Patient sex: M
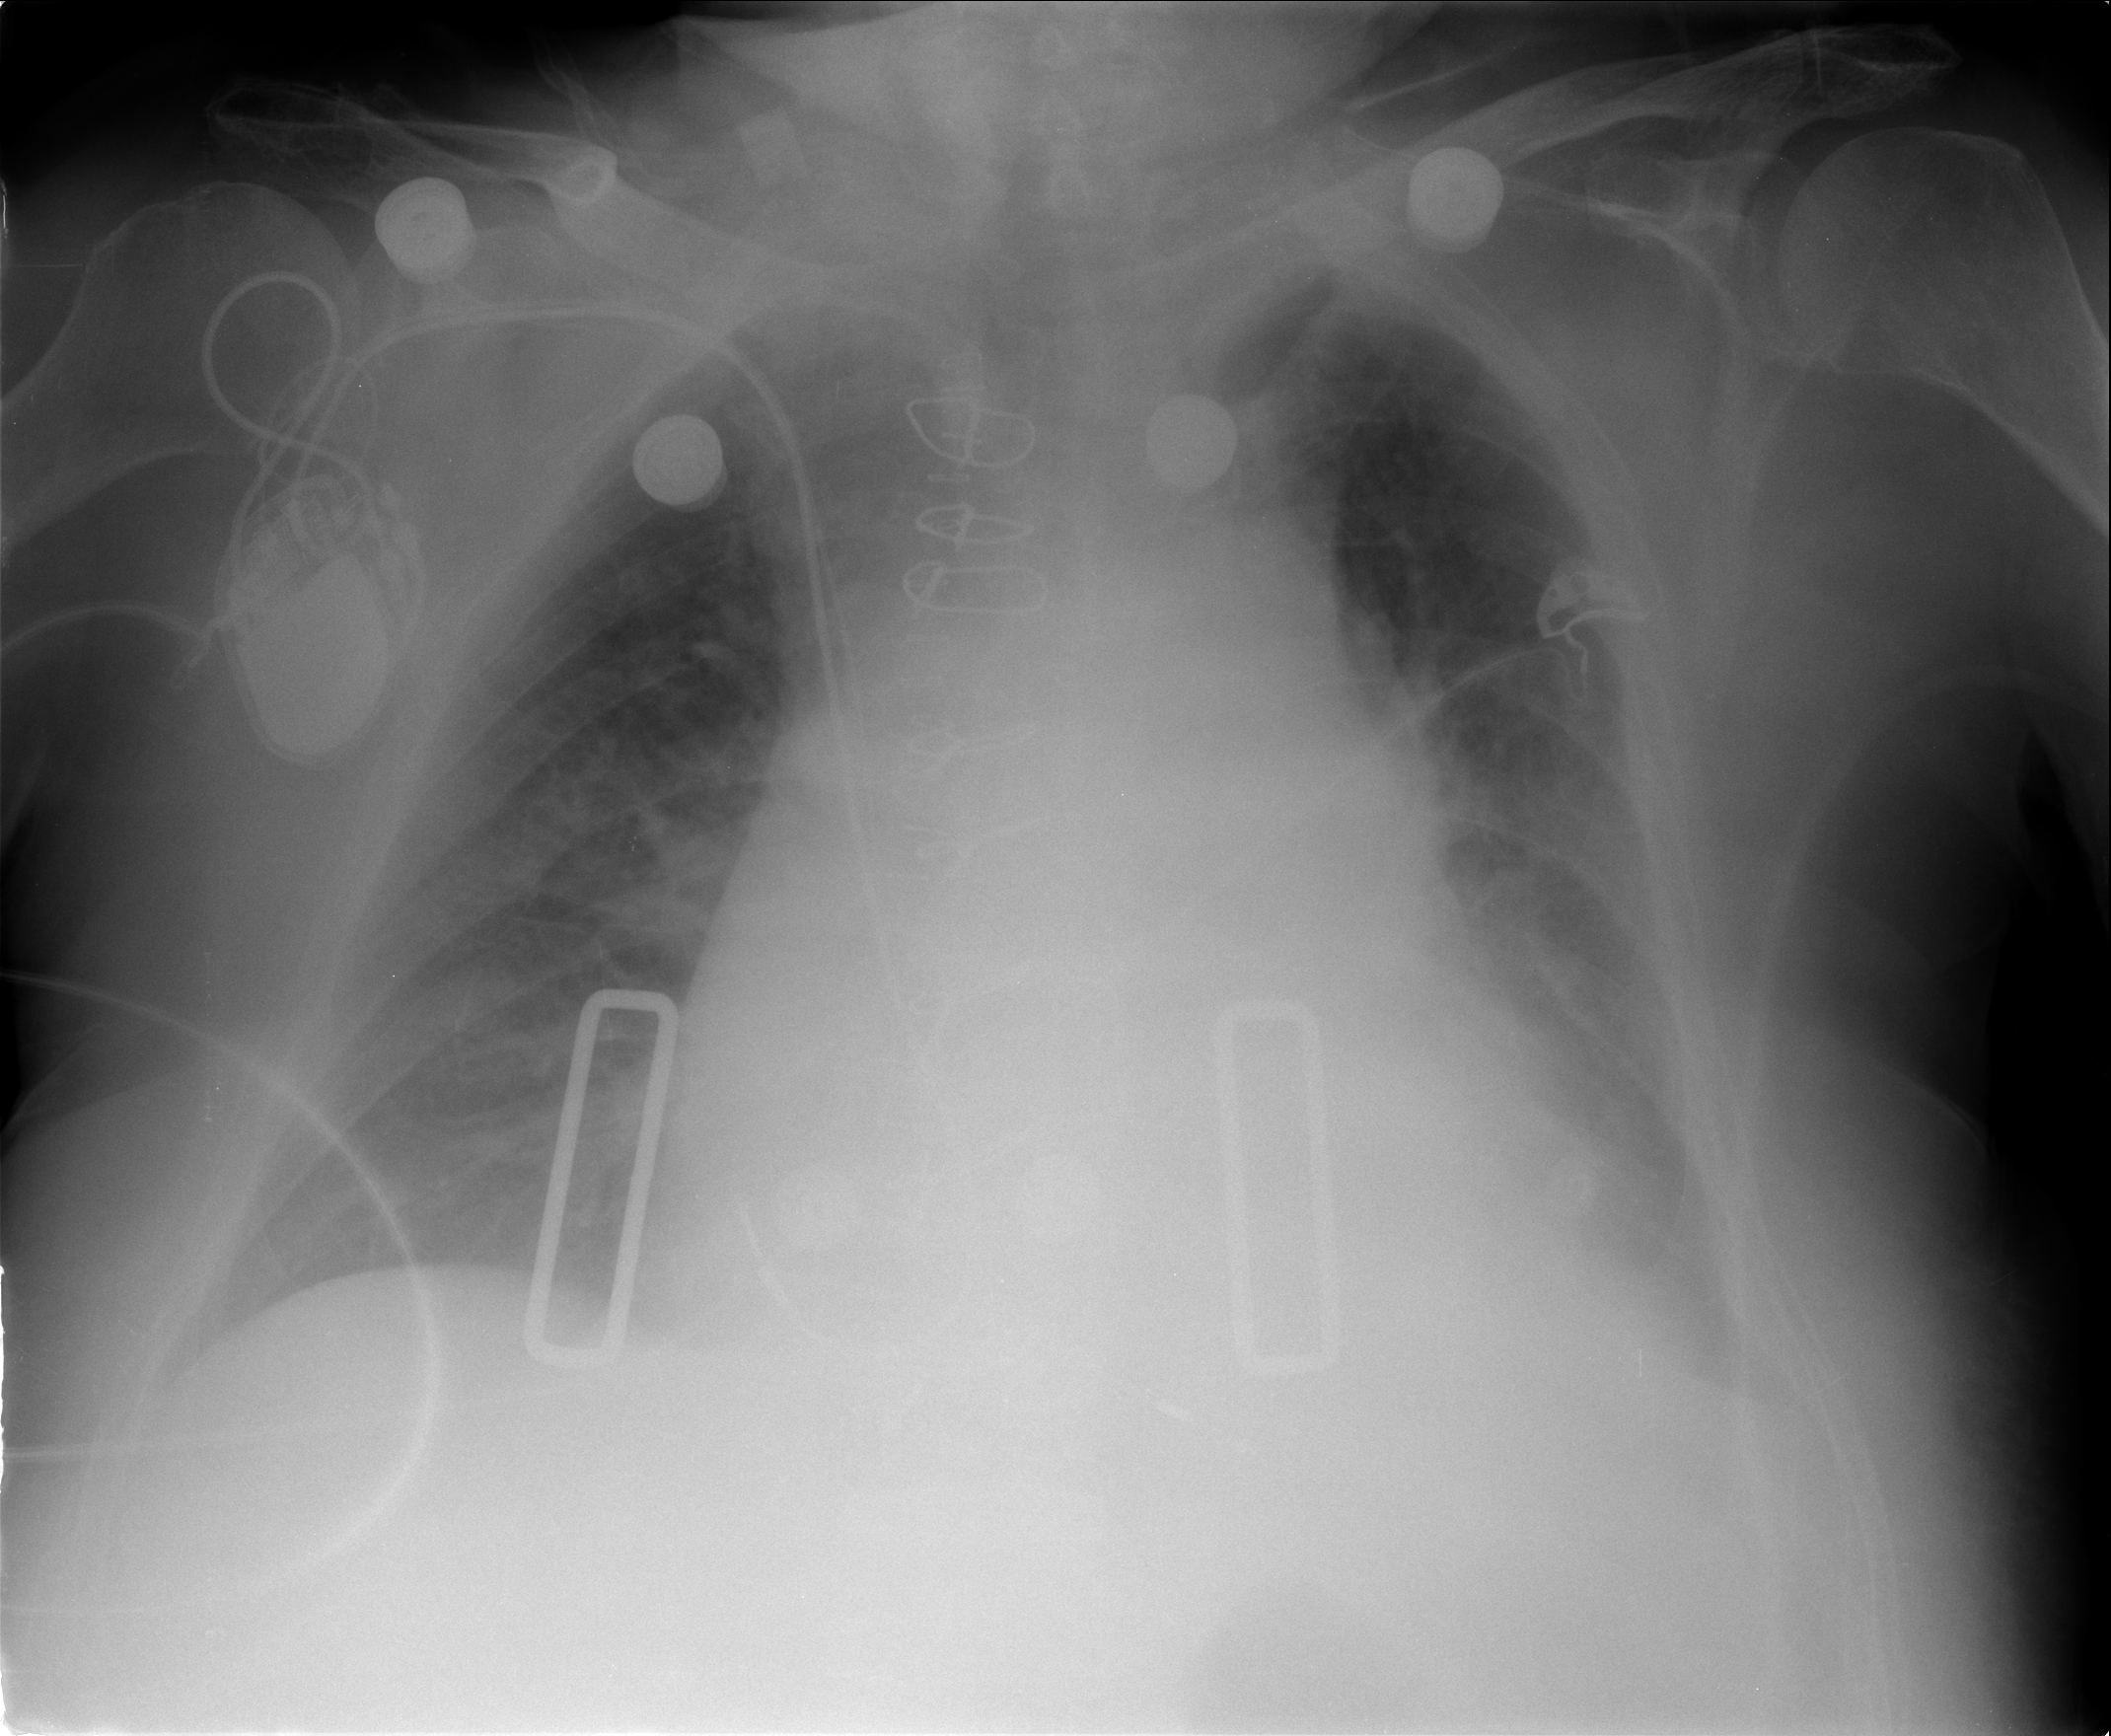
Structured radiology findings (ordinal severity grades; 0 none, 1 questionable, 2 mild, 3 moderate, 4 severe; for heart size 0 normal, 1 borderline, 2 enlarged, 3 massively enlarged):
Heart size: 2
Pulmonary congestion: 1
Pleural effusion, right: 0
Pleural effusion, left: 0
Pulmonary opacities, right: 0
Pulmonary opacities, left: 1
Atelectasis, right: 0
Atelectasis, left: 2